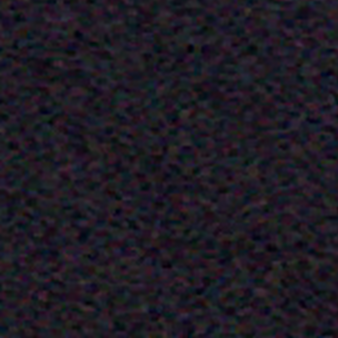
Label: other